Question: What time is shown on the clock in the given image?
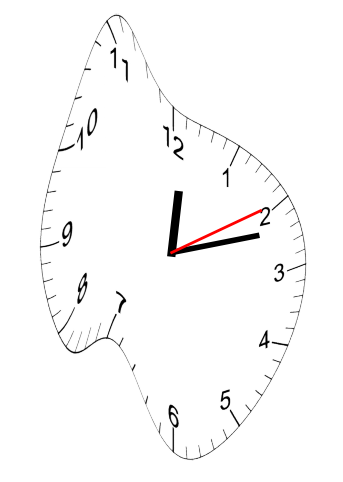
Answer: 12:12:10